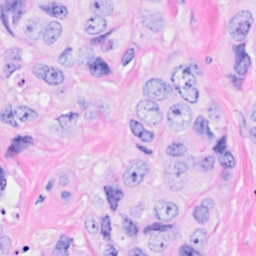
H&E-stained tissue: Breast